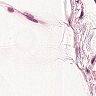
Metastatic tissue present: no